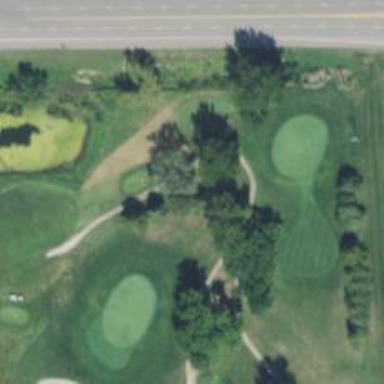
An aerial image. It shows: Service road used as golf cart path.